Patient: sex M, age 65
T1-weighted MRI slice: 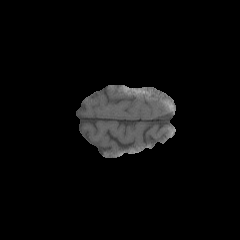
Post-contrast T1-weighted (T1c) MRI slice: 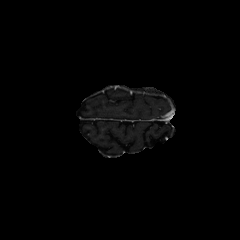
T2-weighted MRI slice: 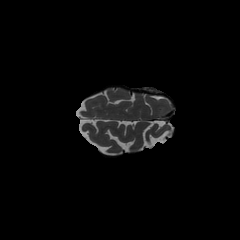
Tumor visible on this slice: no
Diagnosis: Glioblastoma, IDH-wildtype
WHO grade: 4